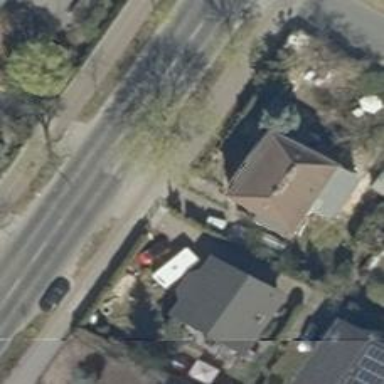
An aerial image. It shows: Sidewalk along the footway.